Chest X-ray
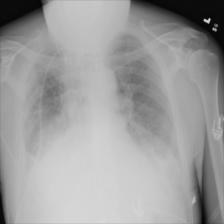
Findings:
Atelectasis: negative
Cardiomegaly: negative
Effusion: positive
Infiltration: positive
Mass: negative
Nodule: negative
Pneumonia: negative
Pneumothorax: negative
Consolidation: negative
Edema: negative
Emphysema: negative
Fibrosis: negative
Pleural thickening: positive
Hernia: negative